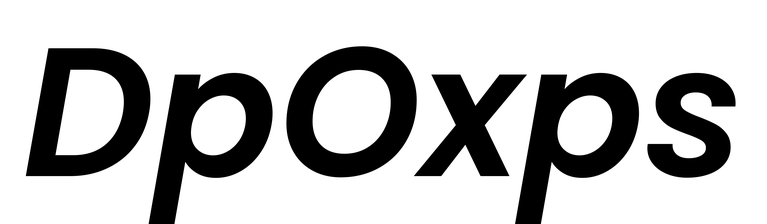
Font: Poppins-SemiBoldItalic